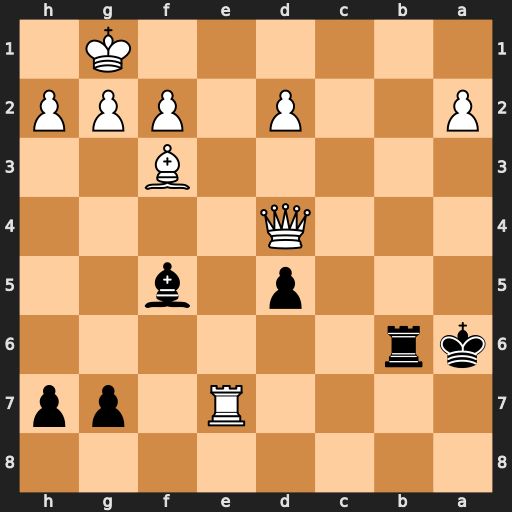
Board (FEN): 8/4R1pp/kr6/3p1b2/3Q4/5B2/P2P1PPP/6K1
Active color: b
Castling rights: -
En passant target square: -
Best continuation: Rb1+ Bd1 Rxd1+ Re1 Rxe1#